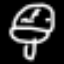
Label: mushroom